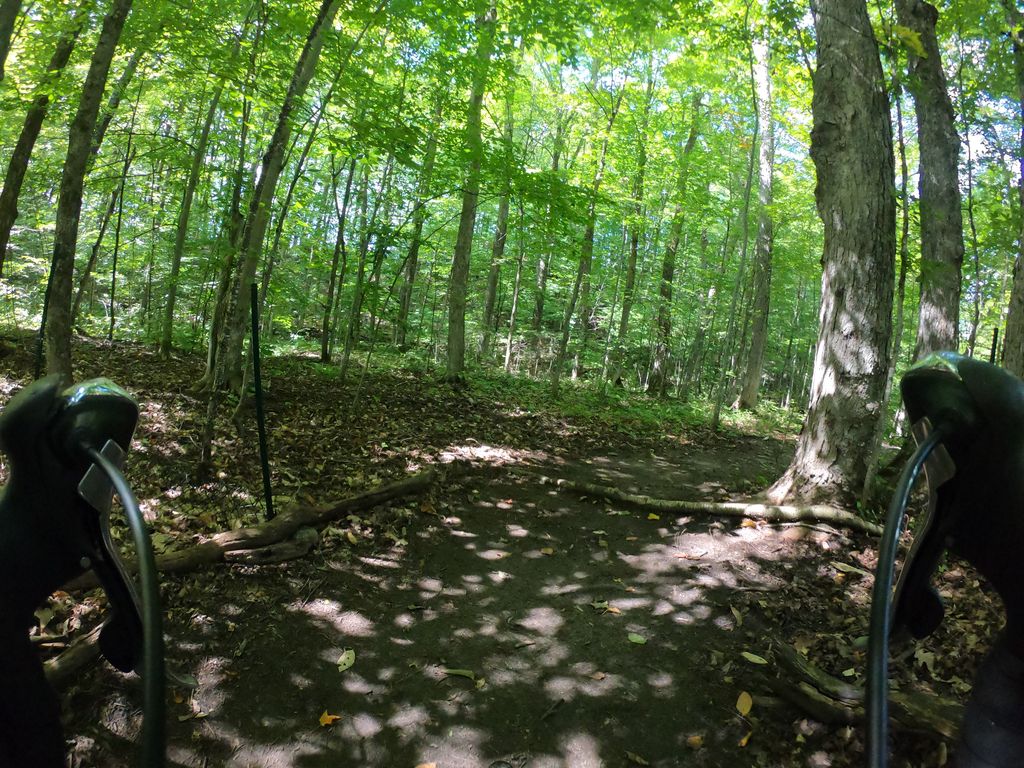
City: ottawa-gatineau